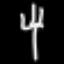
Label: fork